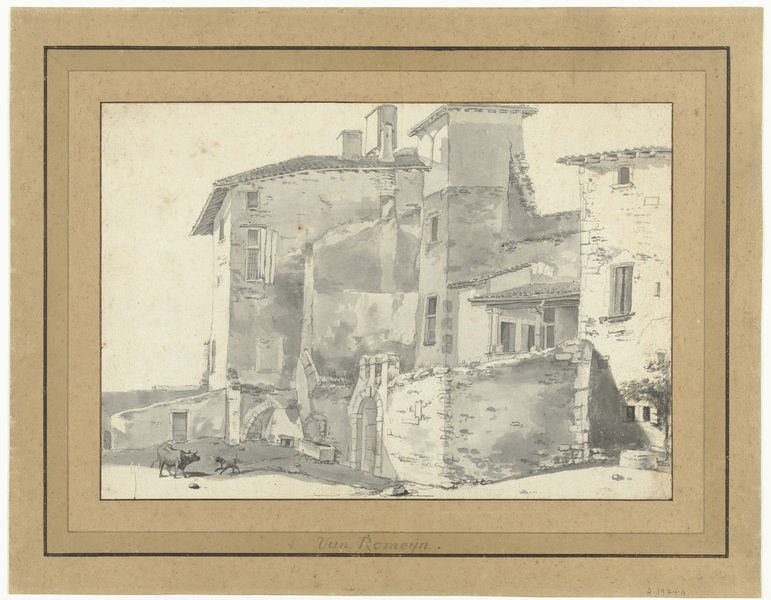
Titel: Groep Italiaanse huizen in Rome of omgeving
Künstler: Willem Romeyn
Standort: Amsterdam
Institution: Rijksmuseum
Schlagwörter: gris, maison, chien, ombre, ombres, paysage, ferme, pierres, porte, vache, mur, encre, lavis, fenêtres, murs, portes, dispute